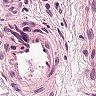
Metastatic tissue present: no